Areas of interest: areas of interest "Guye Happiness Square"
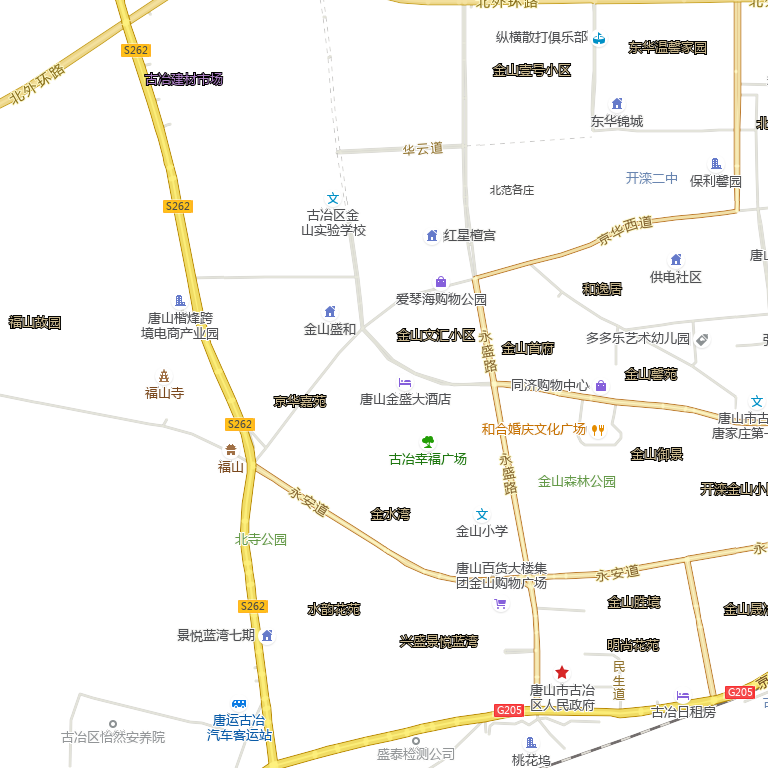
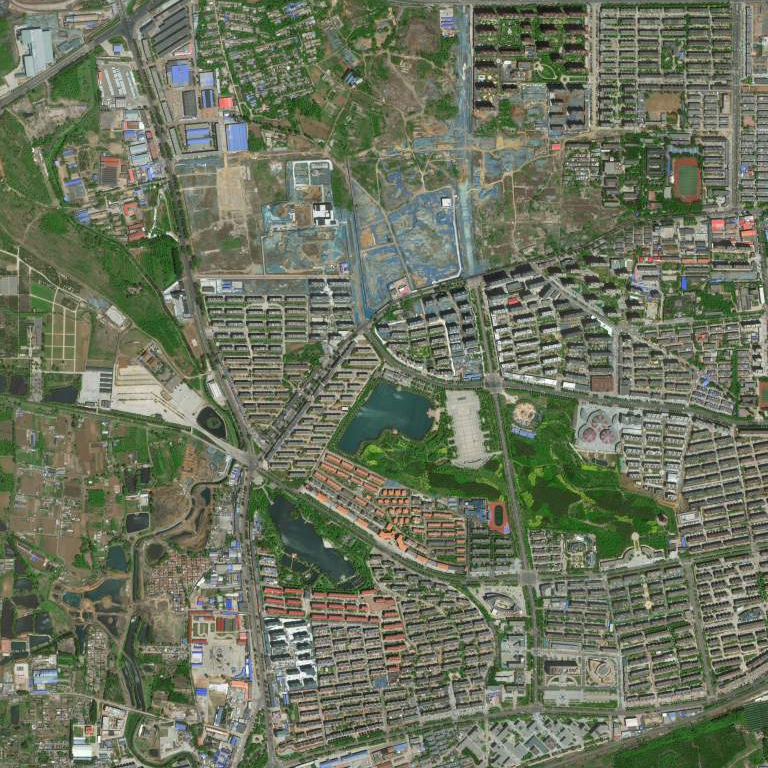